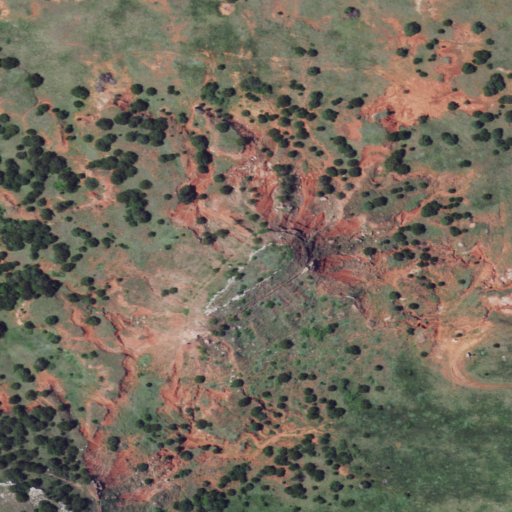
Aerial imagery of mountain in Oklahoma named Mount Henquent containing grassland, evergreen forest, and open development